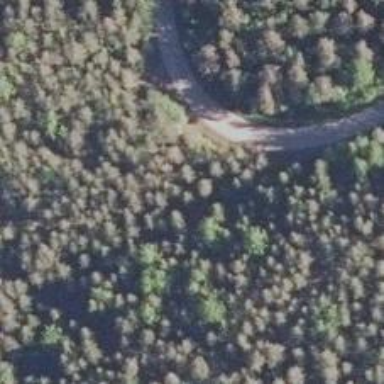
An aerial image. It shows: Backcountry path for outdoor activities.